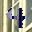
Label: 4